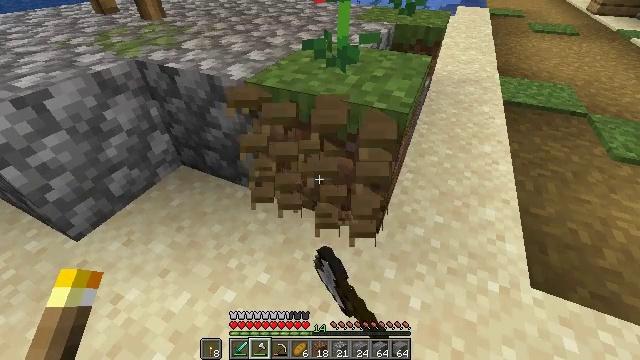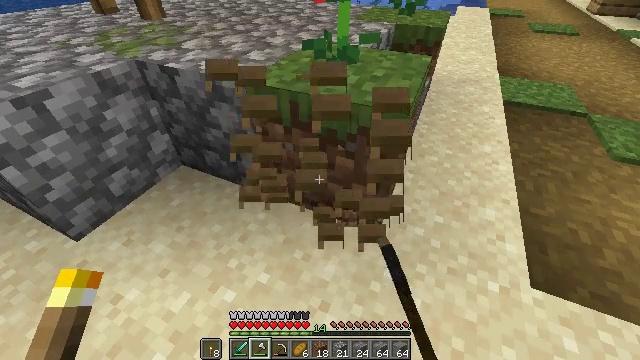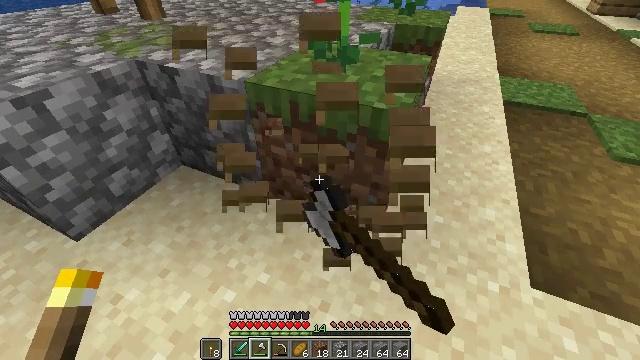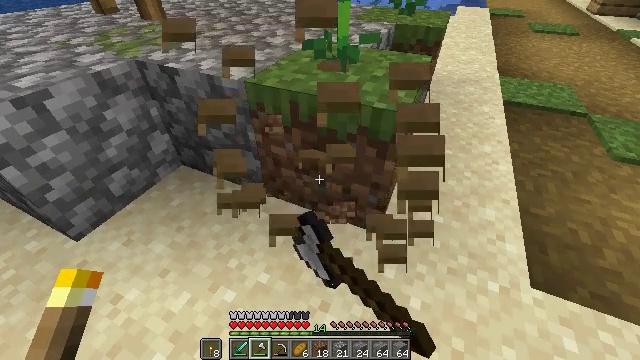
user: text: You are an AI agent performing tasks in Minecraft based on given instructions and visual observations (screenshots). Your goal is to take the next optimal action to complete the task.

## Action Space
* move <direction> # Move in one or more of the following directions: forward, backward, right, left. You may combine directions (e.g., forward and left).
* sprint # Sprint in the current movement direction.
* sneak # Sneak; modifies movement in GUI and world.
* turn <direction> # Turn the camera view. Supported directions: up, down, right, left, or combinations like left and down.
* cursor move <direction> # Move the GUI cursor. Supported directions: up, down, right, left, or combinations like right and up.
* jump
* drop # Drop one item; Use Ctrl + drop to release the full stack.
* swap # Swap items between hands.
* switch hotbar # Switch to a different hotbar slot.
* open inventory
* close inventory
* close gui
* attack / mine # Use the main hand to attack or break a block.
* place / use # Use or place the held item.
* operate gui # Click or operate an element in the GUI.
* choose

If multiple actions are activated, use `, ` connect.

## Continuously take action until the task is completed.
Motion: motion action
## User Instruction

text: Mine the oak trapdoor.
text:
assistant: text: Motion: attack / mine
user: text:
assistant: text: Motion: attack / mine
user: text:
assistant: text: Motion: attack / mine
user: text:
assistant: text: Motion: attack / mine